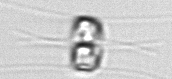
Label: Chaetoceros_similis